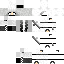
A female skeleton skin with pale skin, wearing blonde bald dressed in a red robe top and brown pants, featuring a closed mouth.